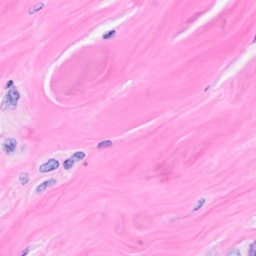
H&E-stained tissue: Breast